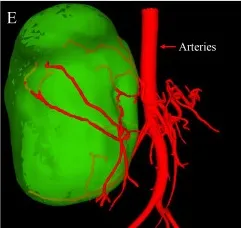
Images of contrast-enhanced CT scan and Three-dimensional reconstruction. (E, F) Three-dimensional reconstruction based on contrast-enhanced tomography (CT) depicting the relationship between the tumor and arteries, as well as veins. RHA, Right Hepatic Artery; CHA, Common Hepatic Artery; SMA, Superior Mesenteric Artery; RHV, Right Hepatic Vein; MHV, Middle Hepatic Vein; LHV, Left Hepatic Vein; RPV, Right Portal Vein; SV, Splenic Vein; IVC, Inferior Vena Cava.
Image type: radiology (ct)